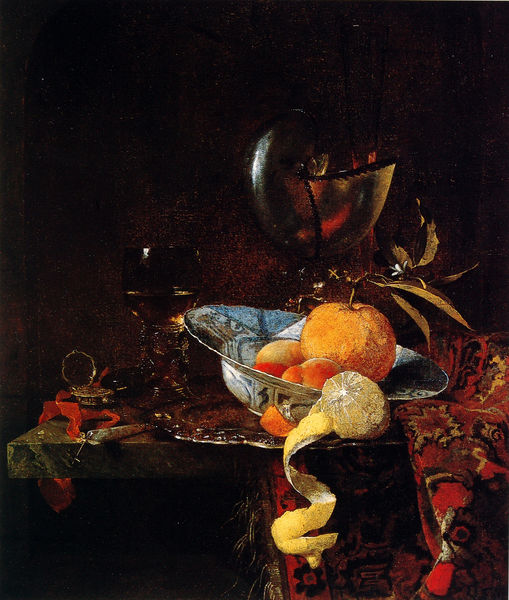
Titel: Stilleben mit Porzellan und Nautiluskelch
Künstler: Willem Kalf
Standort: Madrid
Institution: Museo Thyssen-Bornemisza
Schlagwörter: blau, blätter, dunkel, gemälde, schatten, wasser, gelb, braun, getränk, glas, licht, orange, raum, schwarz, tisch, weiss, zimmer, blüte, obst, rot, tuch, malerei, muster, ornament, schleife, teppich, alkohol, flasche, wand, barock, schale, schüssel, silber, teller, holland, horn, niederlande, tischdecke, tischtuch, fransen, interieur, kelch, stoff, decke, blatt, frucht, früchte, keramik, krug, stilleben, stillleben, vase, apfel, äpfel, wein, glanz, kerze, uhr, leuchter, stil, platte, ring, reflexion, tischkante, vanitas, deckel, gefäß, kalff, vergänglichkeit, dose, porzellan, stengel, weinglas, geschirr, helm, tischplatte, römer, obstschale, mittelalter, pfirsich, lichtreflex, muschel, aprikose, pokal, prunkstillleben, schnecke, taschenuhr, zitrone, niederland, porzelan, nautilus, nautiluspokal, zitronenschale, kalf, holländer, geschält, morte, apfelsine, pfirsisch, nature, buckelpokal, lemone, limone, nautilis, nautilispokal, orangenschale, prunkstilleben, wilhelm kalf, meeresschnecke, 17, zotrone, heda, #blau, velzquez, 17.jh niederl meister